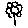
Label: flower